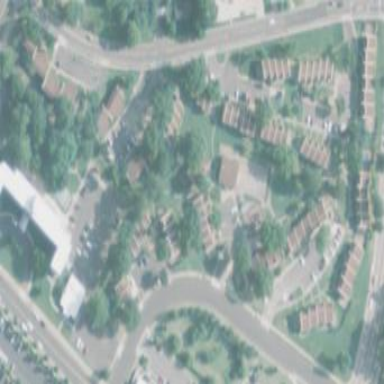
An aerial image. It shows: Residential area with apartments.